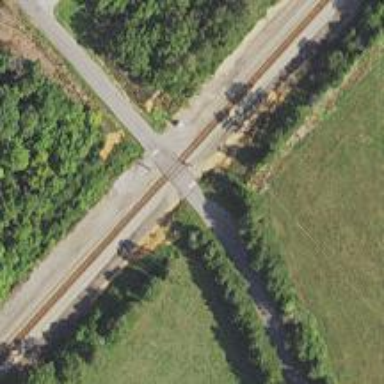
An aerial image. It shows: Level crossing along the railway.